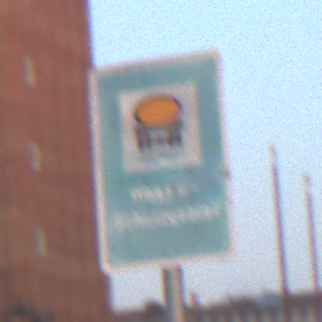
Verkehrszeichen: Wasserschutzgebiet
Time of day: SunriseSunset
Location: Outdoor (Urban)
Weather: Clear
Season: NotSpecified
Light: Natural